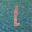
Label: 1